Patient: sex M, age 49
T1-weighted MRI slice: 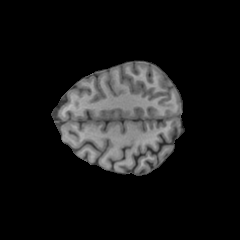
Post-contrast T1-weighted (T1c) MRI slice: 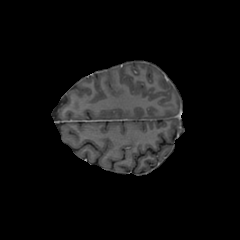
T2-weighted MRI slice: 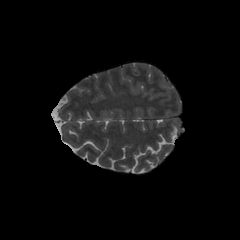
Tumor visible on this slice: no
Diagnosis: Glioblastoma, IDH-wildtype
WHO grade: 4